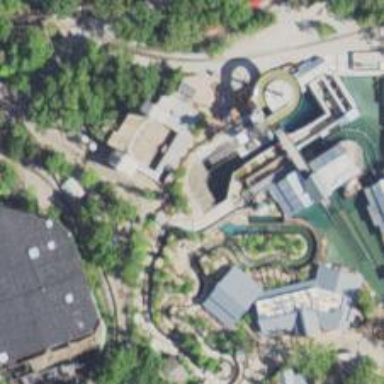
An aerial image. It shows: River rafting attraction.